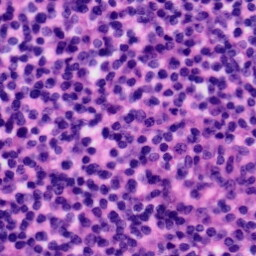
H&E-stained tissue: Tonsil